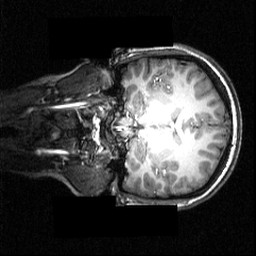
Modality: T1w
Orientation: coronal
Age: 20
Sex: female
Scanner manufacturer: siemens
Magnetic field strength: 3.951 T
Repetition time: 1.5 s
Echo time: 0.00335 s